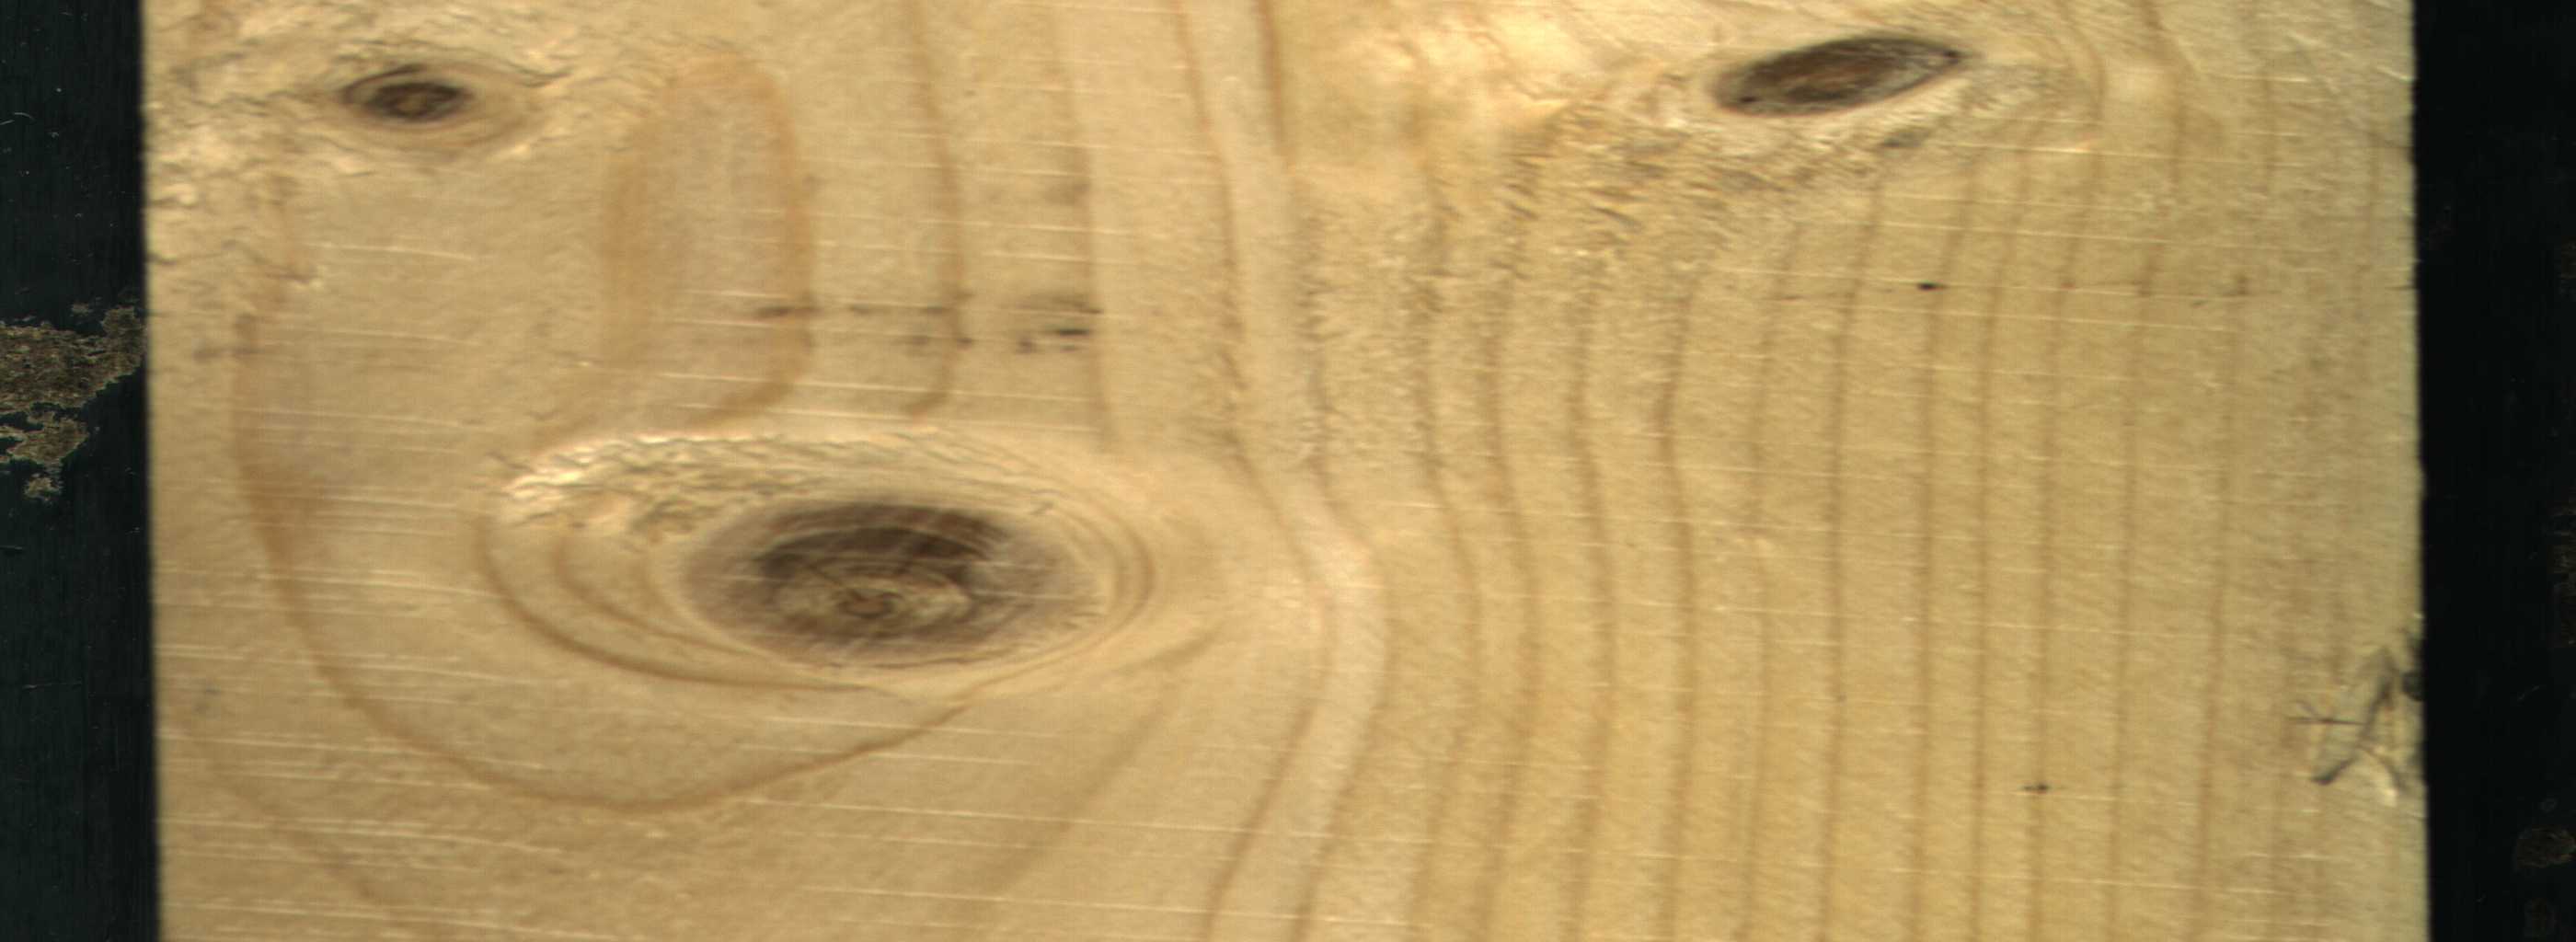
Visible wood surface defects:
Dead_Knot
Live_Knot
Live_Knot